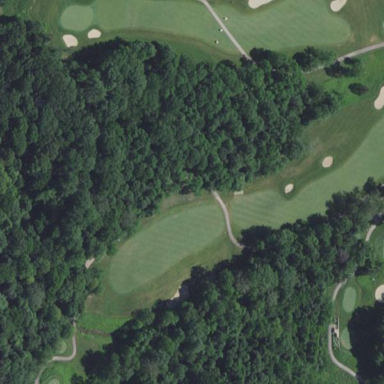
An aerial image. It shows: Rough grassy area used for golf.